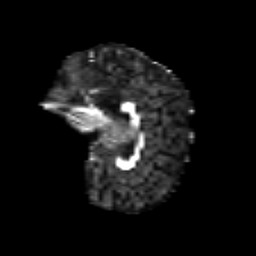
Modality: FA
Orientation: sagittal
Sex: female
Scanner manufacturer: siemens
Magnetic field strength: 3 T
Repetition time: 5 s
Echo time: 0.071 s